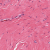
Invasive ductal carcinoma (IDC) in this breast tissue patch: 0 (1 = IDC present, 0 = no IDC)